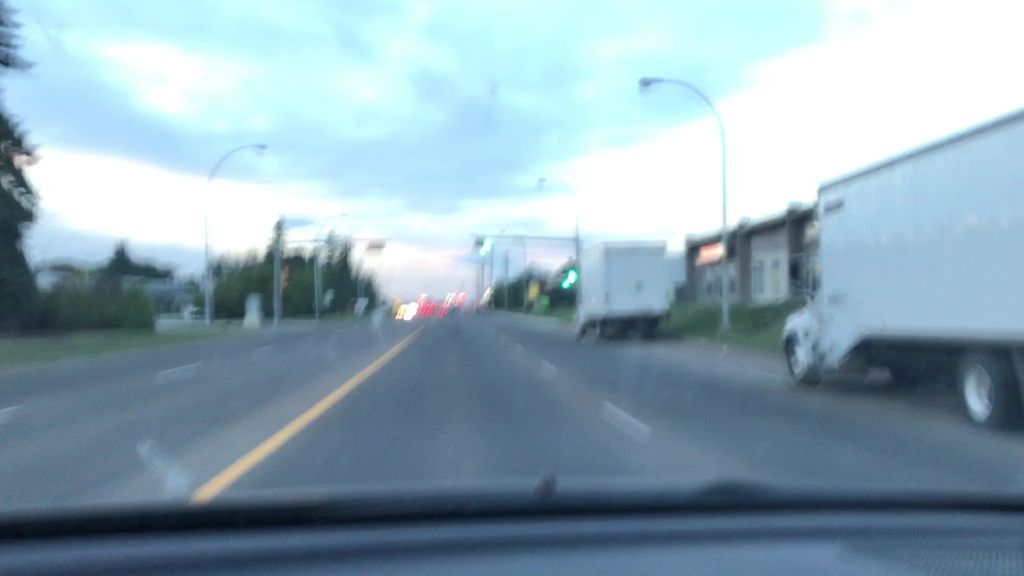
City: edmonton